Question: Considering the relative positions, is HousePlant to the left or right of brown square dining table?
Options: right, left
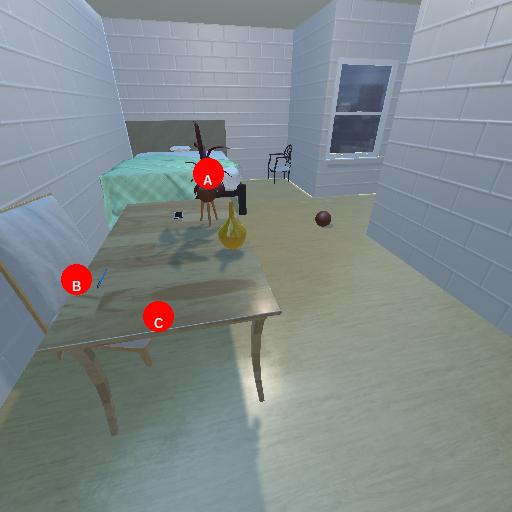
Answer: right